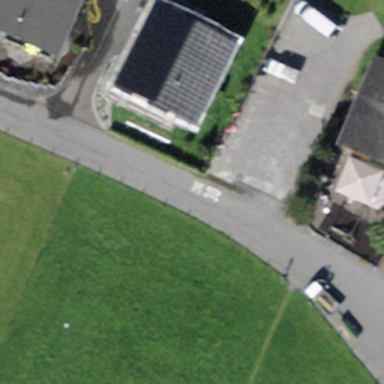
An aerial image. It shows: Parking area with gravel surface.